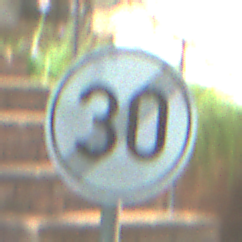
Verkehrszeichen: EndeGeschwindigkeit30
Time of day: MorningAfternoon
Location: Outdoor (Urban)
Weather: PartlyCloudy
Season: NotSpecified
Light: Natural